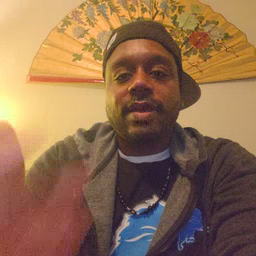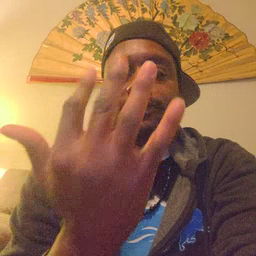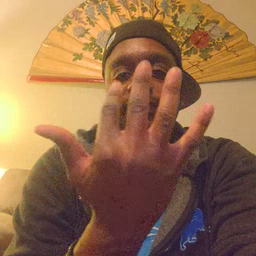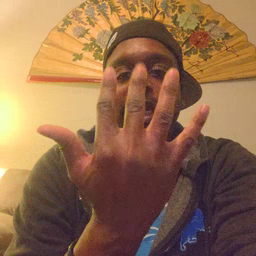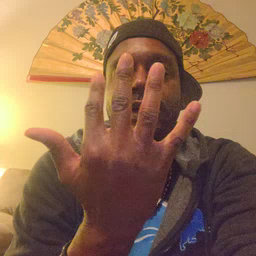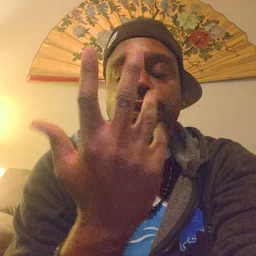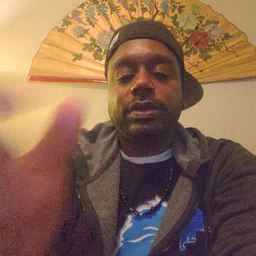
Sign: finger